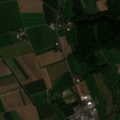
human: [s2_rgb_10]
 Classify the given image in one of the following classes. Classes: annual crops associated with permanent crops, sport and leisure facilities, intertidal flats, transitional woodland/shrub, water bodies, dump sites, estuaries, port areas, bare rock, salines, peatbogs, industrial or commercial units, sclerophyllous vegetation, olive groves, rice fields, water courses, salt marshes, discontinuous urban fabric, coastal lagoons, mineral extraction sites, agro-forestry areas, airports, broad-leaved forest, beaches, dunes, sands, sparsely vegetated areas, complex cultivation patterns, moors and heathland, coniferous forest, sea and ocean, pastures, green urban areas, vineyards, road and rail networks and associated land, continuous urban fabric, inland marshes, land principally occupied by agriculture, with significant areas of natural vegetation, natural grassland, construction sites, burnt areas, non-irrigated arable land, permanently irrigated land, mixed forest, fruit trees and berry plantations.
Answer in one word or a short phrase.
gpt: discontinuous urban fabric, non-irrigated arable land, mixed forest